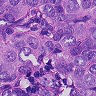
Metastatic tissue present: yes